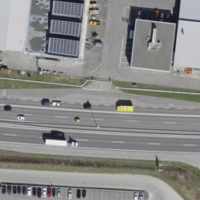
EUNIS habitat code: 57
Species observed at this site:
Ophrys apifera